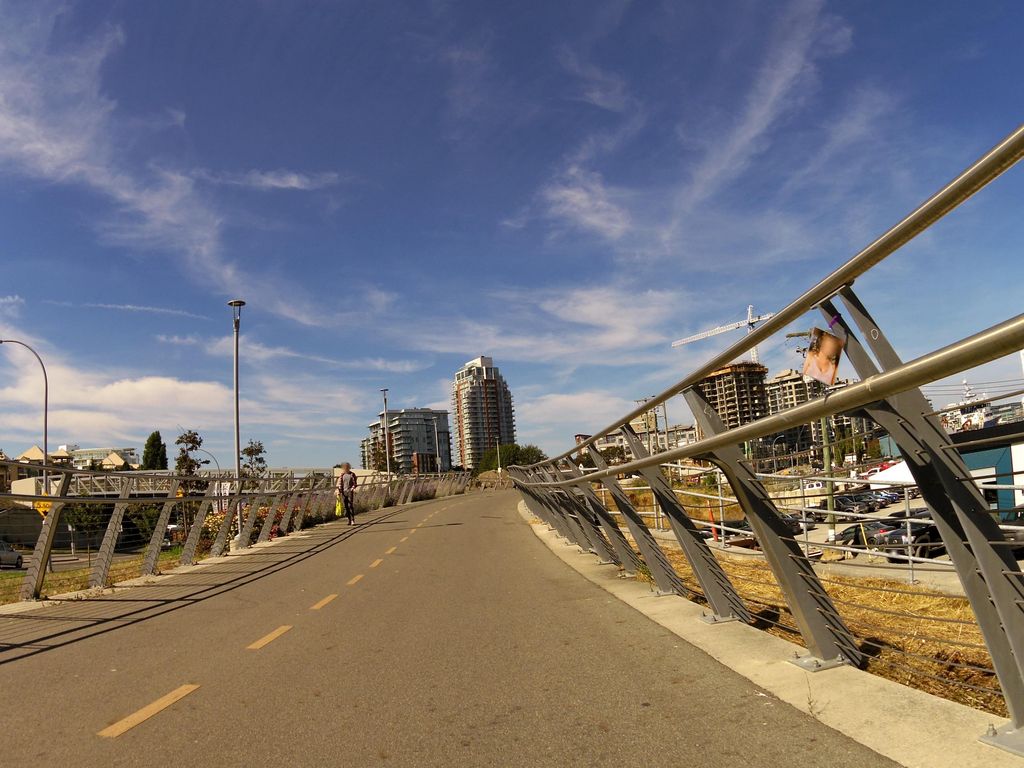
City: victoria